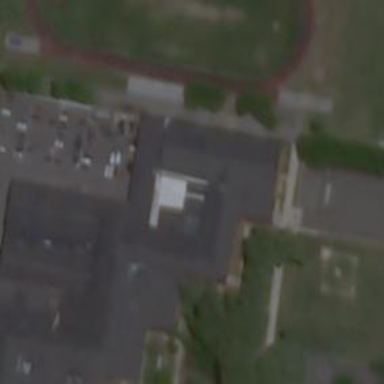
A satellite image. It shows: School.